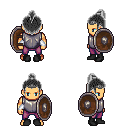
a pixel art fantasy rpg character, male body template, human, tanned skin, steel chest armor, magenta pants, gray short topknot hairstyle, iron tiara, white cloth bracers, black shoes, shield, four views (front, back, left, right), 2x2 character sprite sheet, small pixel art, hard edges, no anti-aliasing